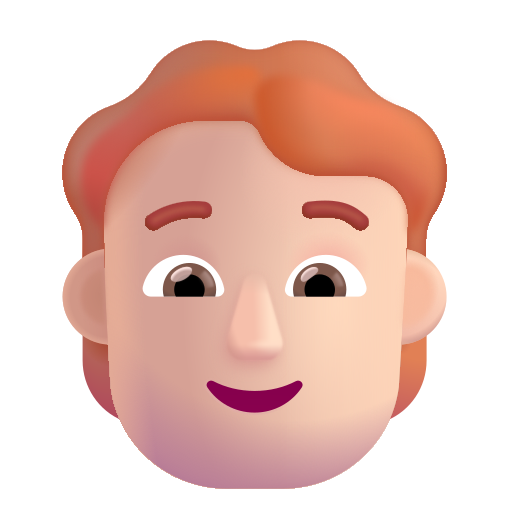
person red hair color light